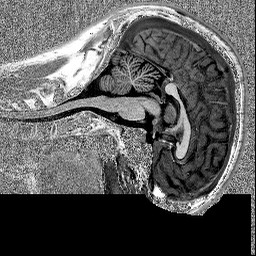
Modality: MP2RAGE
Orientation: sagittal
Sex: male